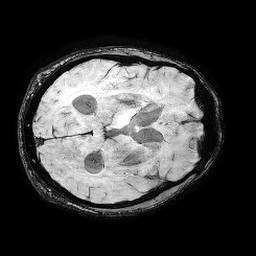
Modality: SWI
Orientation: axial
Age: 49
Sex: male
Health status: ill
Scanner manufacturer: philips
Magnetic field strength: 3 T
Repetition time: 0.031 s